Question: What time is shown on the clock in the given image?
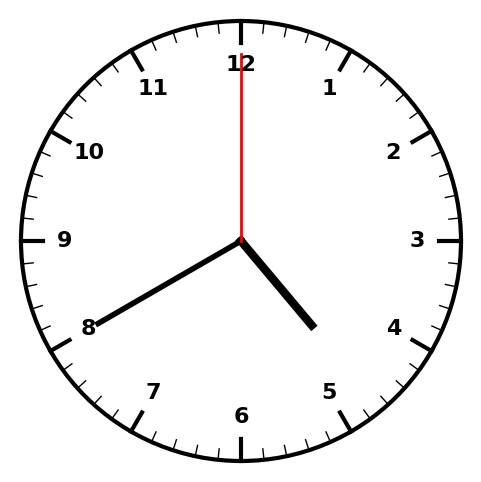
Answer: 04:40:00